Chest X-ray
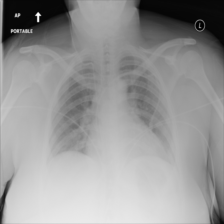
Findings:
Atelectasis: negative
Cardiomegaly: negative
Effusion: negative
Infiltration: negative
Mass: negative
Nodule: negative
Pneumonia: negative
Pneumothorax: negative
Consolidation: negative
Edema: negative
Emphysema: negative
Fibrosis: negative
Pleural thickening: negative
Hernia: negative